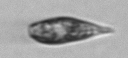
Label: Euglena